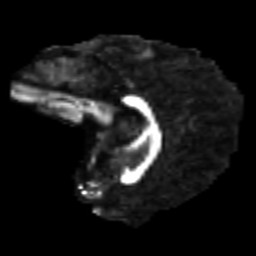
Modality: FA
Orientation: sagittal
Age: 27
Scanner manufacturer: siemens
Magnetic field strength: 3 T
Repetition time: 4.52 s
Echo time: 0.084 s